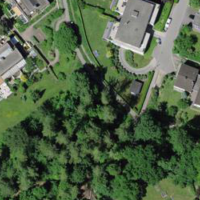
EUNIS habitat code: 53
Species observed at this site:
Allium ursinum
Ilex aquifolium